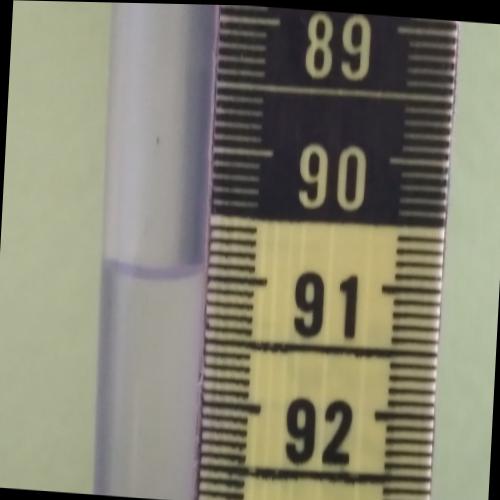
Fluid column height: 91.0 cm